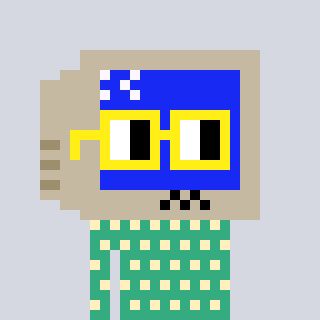
a pixel art character with square yellow glasses, a old monitor-shaped head and a teal-colored body on a cool background